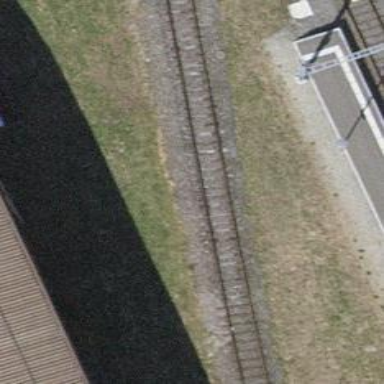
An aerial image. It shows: Single railway spur track.